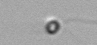
Label: nanoplankton_mix